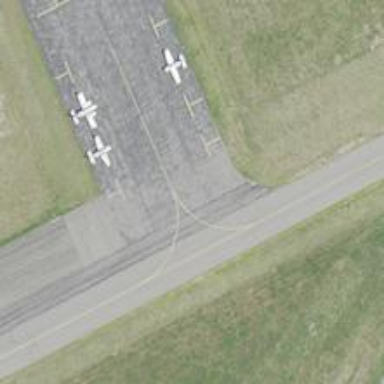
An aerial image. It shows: Image of taxiway at airport.